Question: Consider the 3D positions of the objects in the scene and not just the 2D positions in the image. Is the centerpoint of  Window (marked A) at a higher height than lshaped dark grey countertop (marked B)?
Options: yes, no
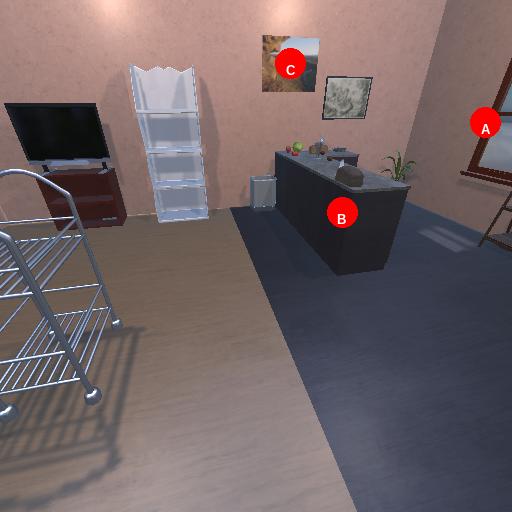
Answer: yes